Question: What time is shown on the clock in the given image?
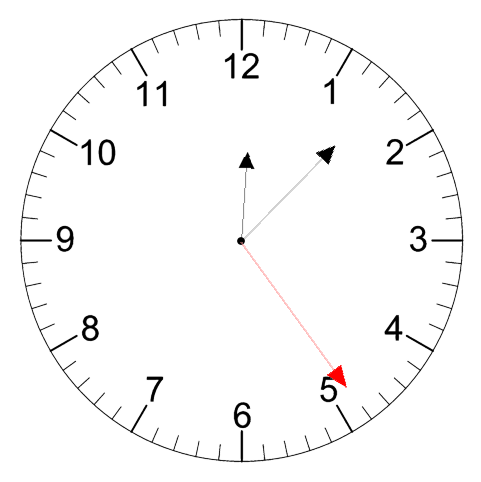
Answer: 12:07:24